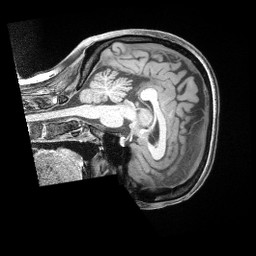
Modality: T1w
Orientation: sagittal
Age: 34
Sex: female
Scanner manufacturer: siemens
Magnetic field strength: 3 T
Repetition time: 2 s
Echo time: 0.00211 s